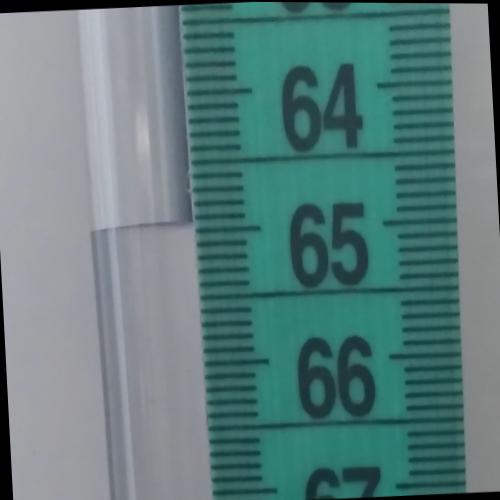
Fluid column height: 64.9 cm